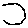
Label: hexagon